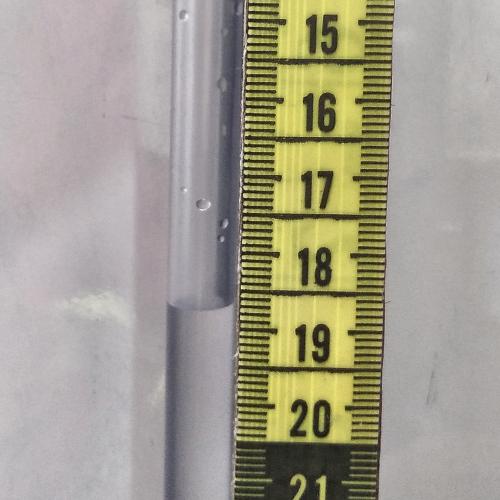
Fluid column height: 18.7 cm